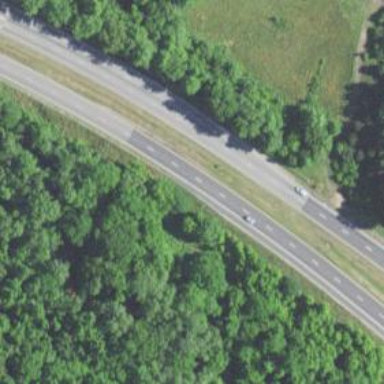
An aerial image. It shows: Motorway.